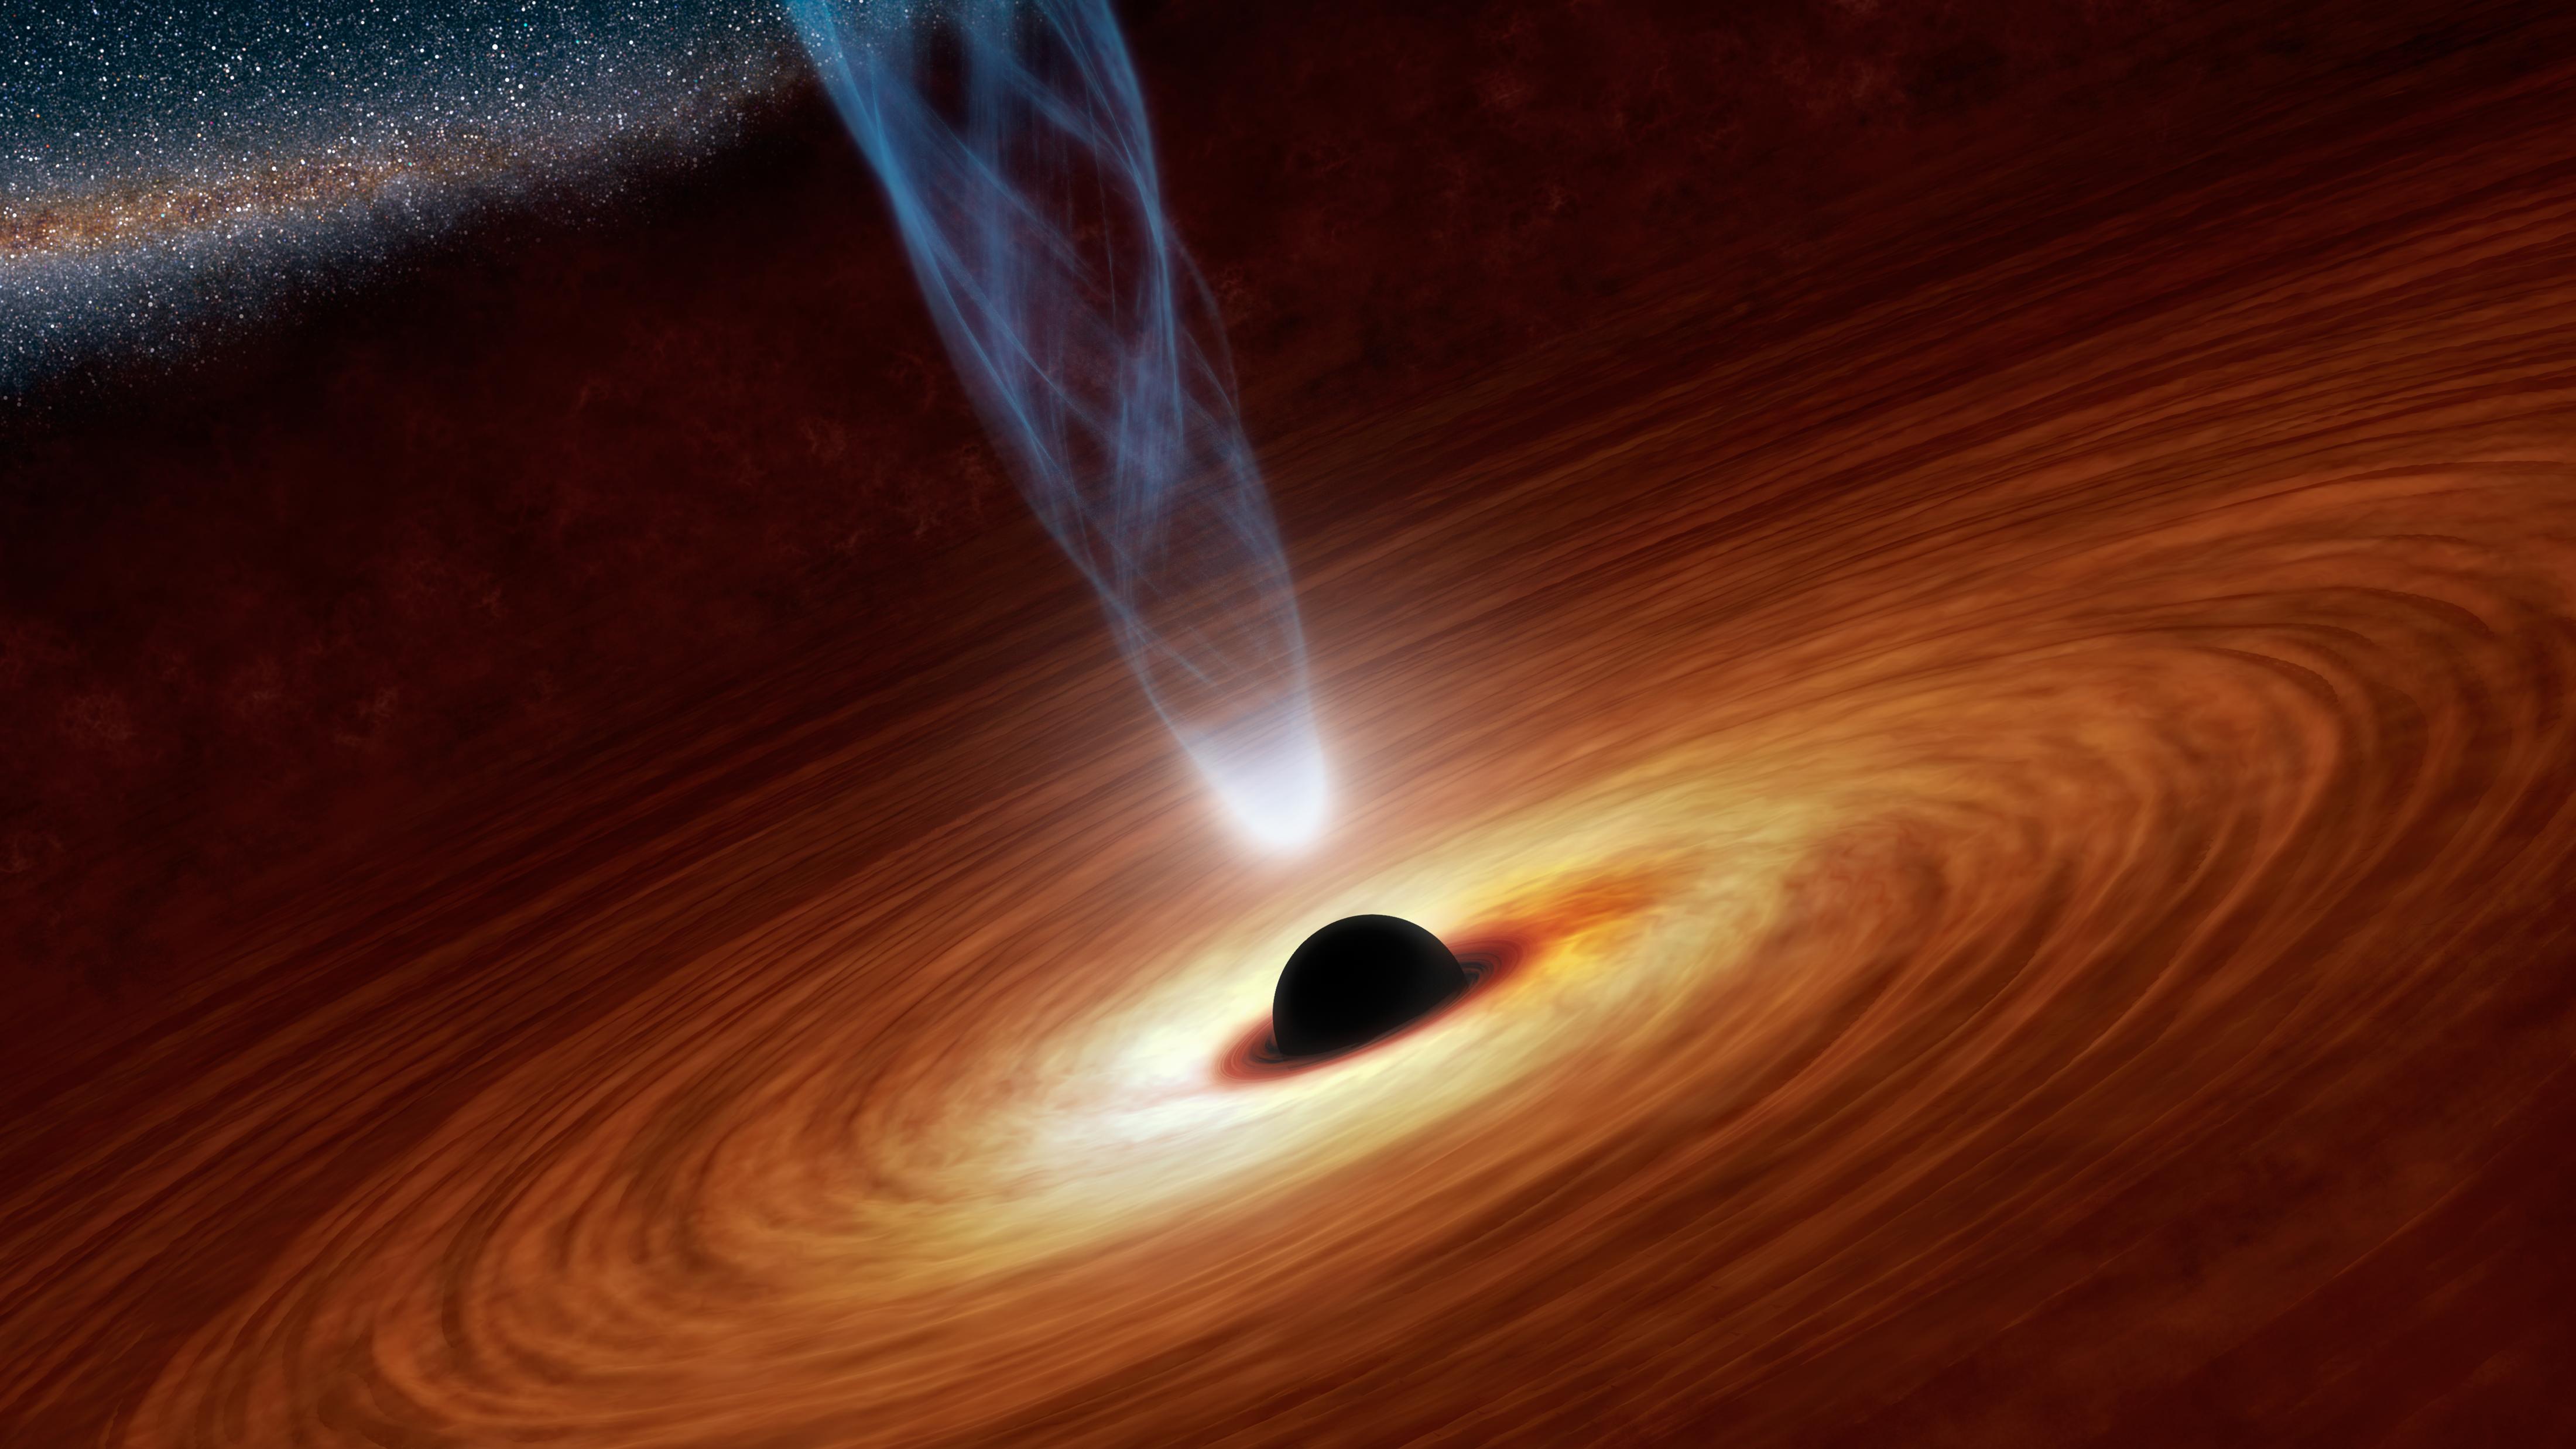
Black Holes: Monsters in Space Artist Concept NuSTAR